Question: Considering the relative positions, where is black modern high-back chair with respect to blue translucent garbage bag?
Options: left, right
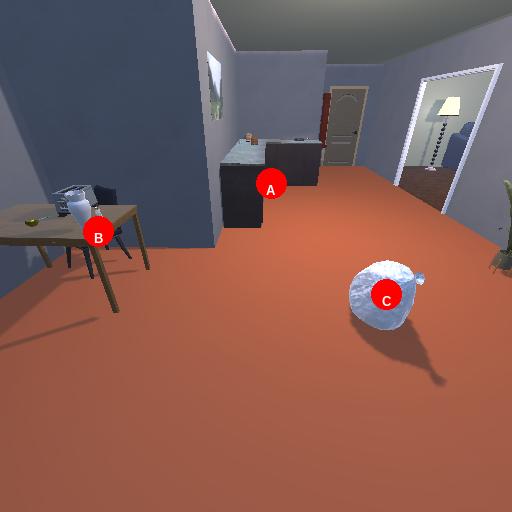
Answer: left